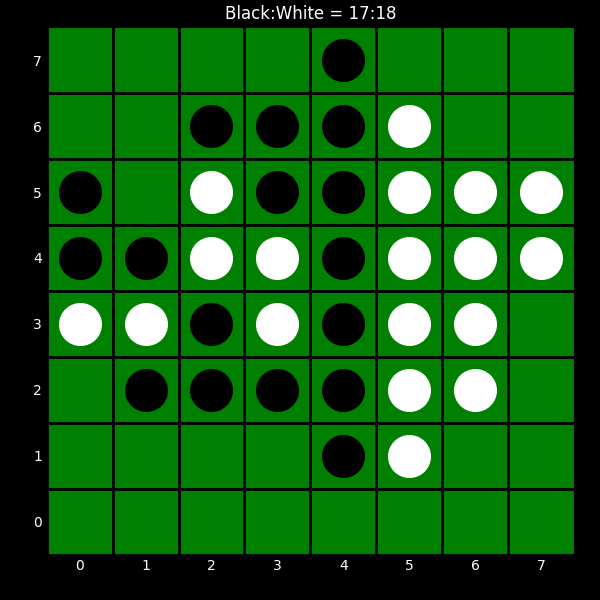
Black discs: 17
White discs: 18